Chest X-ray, PA view. Patient: 54 years old, sex M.
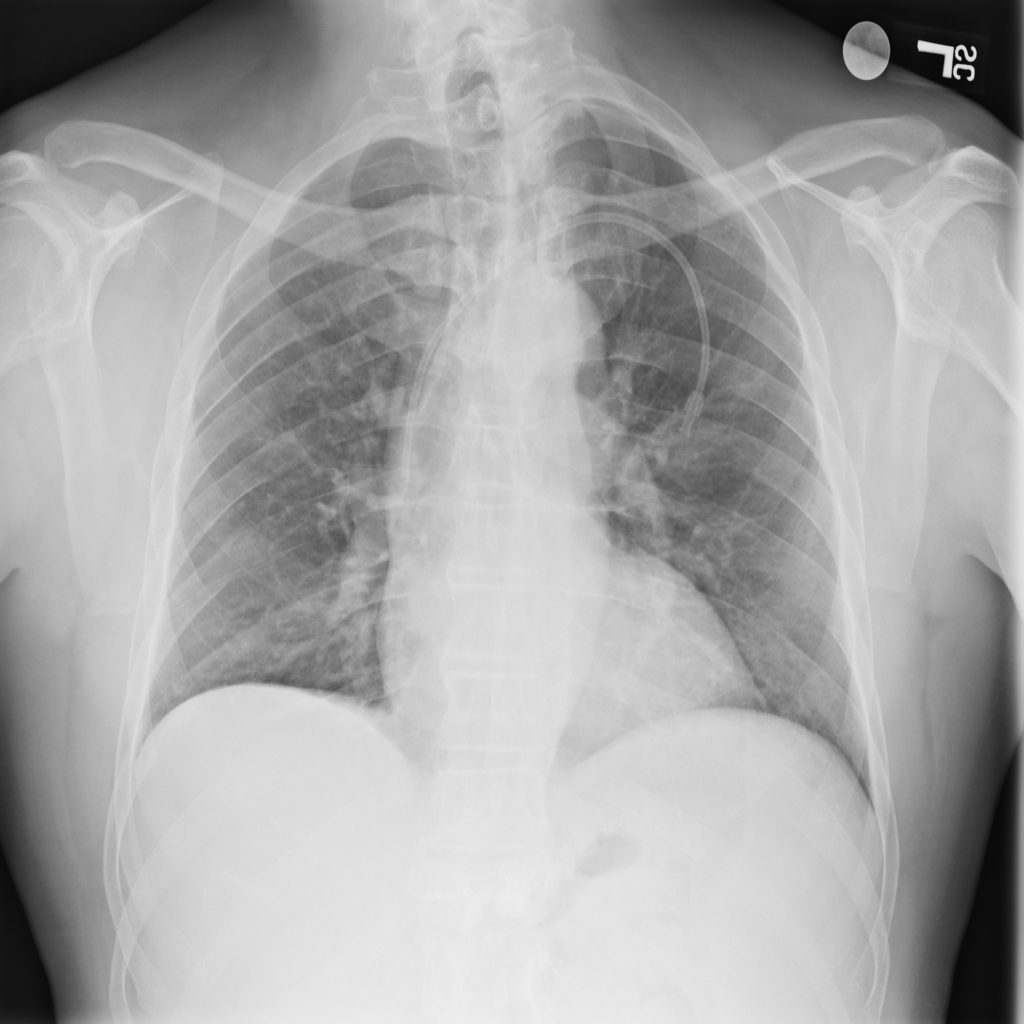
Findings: No Finding